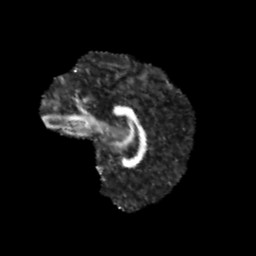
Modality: FA
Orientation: sagittal
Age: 13
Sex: male
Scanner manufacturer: siemens
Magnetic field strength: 3 T
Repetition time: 3.8 s
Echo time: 0.07 s